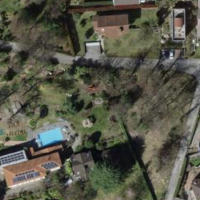
EUNIS habitat code: 25
Species observed at this site:
Cyanistes caeruleus
Corvus cornix
Fringilla coelebs
Aegithalos caudatus
Regulus ignicapilla
Sylvia atricapilla
Parus major
Sitta europaea
Phoenicurus phoenicurus
Garrulus glandarius
Passer italiae
Picus viridis